Question: I recently installed network simulation tool omnet++. I am following the tictoc example given in the documentation. When i run the make command i am getting the following error. How can i correct this?

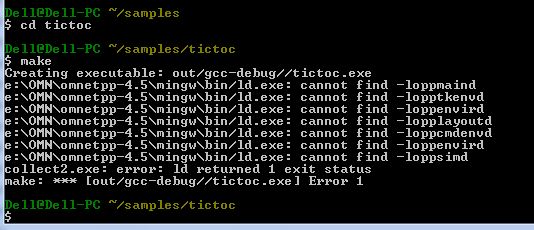
Answer: This is happens as window antivirus treat netool.exe file as a virus as well some others windows antivirus do the same.
disable the antivirus before build (make) the omnet++ will solve this problem.